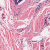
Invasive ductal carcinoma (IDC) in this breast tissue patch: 0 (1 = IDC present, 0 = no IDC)